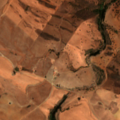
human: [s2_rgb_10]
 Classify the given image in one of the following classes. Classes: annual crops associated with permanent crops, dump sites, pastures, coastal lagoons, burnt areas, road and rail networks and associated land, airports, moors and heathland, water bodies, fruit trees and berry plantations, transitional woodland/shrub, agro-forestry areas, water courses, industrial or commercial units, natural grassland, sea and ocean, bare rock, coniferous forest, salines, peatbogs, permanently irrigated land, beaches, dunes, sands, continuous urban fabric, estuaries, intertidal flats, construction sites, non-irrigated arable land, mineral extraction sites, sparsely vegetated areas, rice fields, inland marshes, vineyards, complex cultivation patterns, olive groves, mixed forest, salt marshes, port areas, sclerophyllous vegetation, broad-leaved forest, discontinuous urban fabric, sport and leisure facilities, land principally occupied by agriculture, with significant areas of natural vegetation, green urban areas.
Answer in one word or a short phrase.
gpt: non-irrigated arable land, land principally occupied by agriculture, with significant areas of natural vegetation, sclerophyllous vegetation